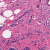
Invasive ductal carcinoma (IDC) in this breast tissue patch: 0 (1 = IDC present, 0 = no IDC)